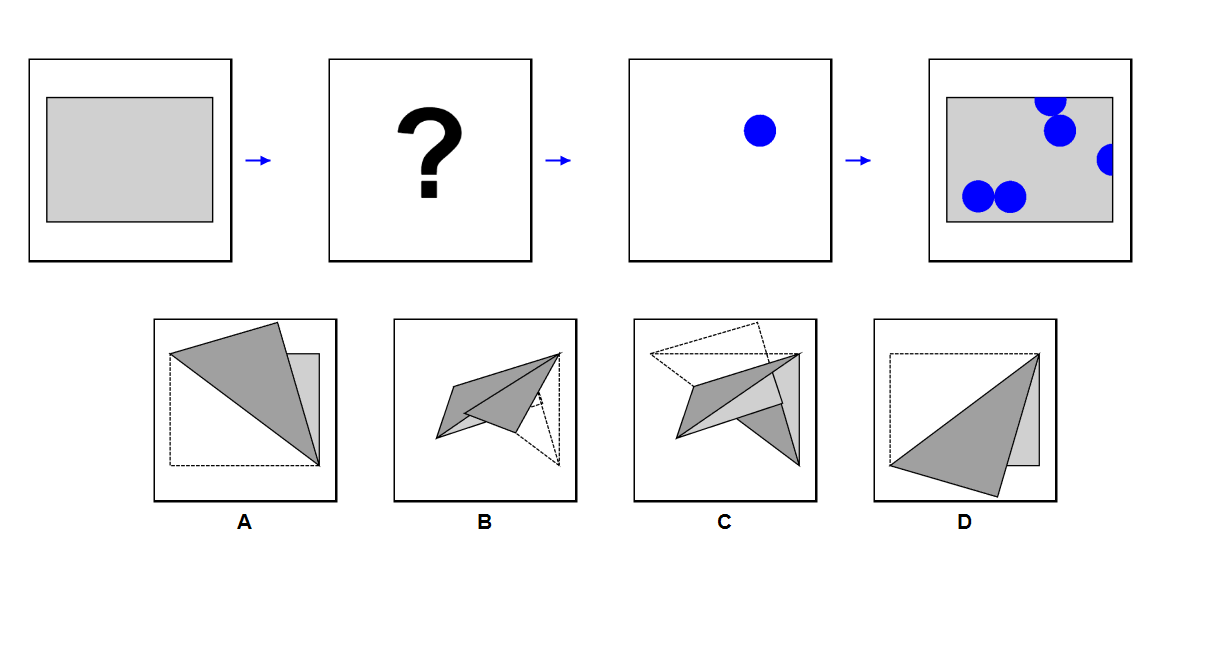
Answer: D